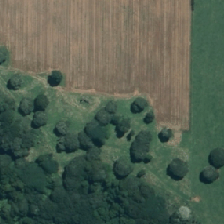
Land cover: shortrotation_cropland